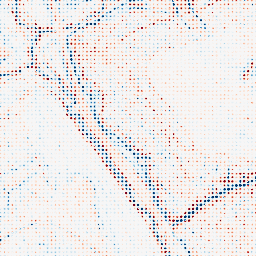
Category: edge_preserving
Decomposition family: anisotropic_diffusion
Decomposition parameters: iterations: 10
kappa: 50
gamma: 0.2
Upsampling method: sinc_blackman
Upsampling parameters: scale: 8
kernel_size: 4
Upsampling scale: 8